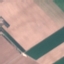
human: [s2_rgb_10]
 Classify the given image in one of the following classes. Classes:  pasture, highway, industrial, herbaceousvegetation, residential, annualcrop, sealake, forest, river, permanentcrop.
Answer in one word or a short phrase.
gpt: AnnualCrop